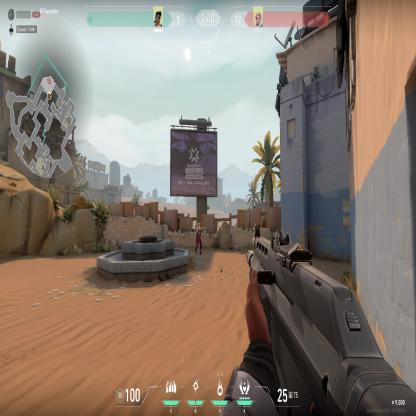
Label: enemy